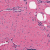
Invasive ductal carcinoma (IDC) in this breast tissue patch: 0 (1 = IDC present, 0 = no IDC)